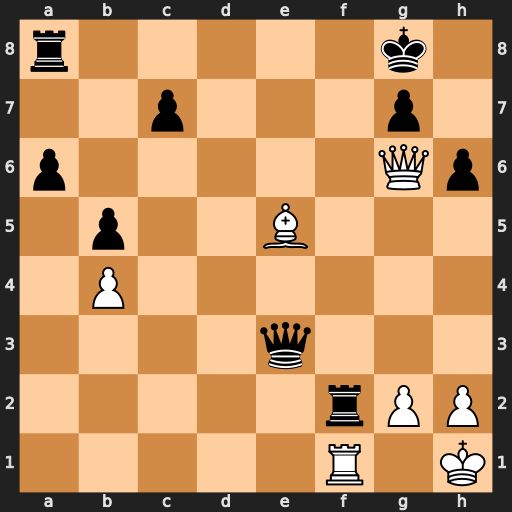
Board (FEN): r5k1/2p3p1/p5Qp/1p2B3/1P6/4q3/5rPP/5R1K
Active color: w
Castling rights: -
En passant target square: -
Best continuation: Qxg7#